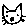
Label: cat